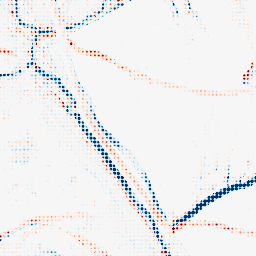
Category: morphological
Decomposition family: morphological_rect
Decomposition parameters: operation: average
width: 5
height: 10
Upsampling method: sinc_hamming
Upsampling parameters: scale: 8
kernel_size: 4
Upsampling scale: 8